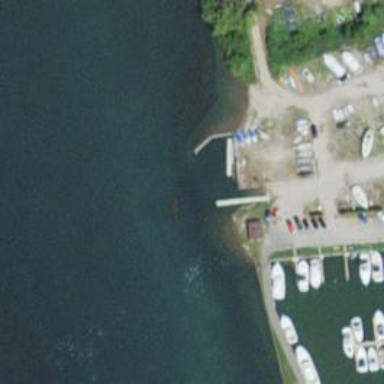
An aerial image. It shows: Slipway on leisure land.